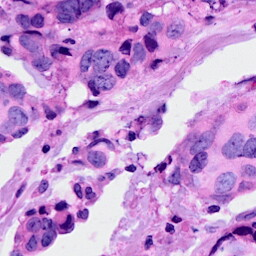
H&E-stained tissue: Breast